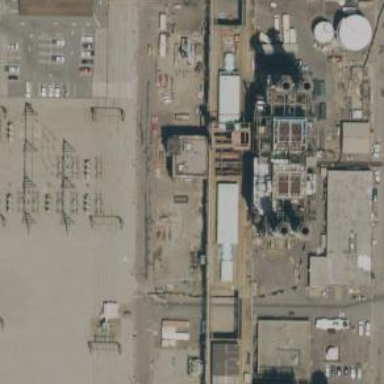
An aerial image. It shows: Steam turbine gas generator.